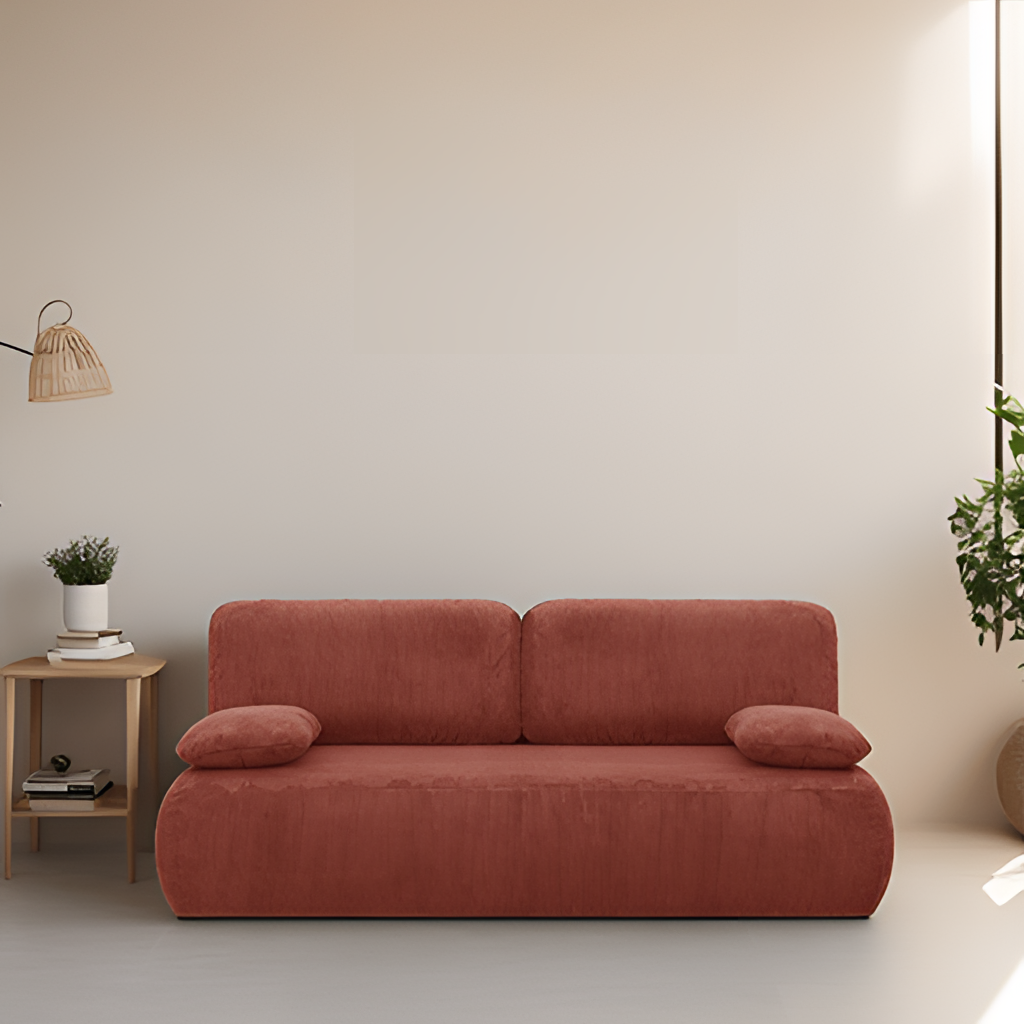
living room, red fabric sofa, modern, paint wallpaper, with solid pattern, tile flooring, with solid pattern